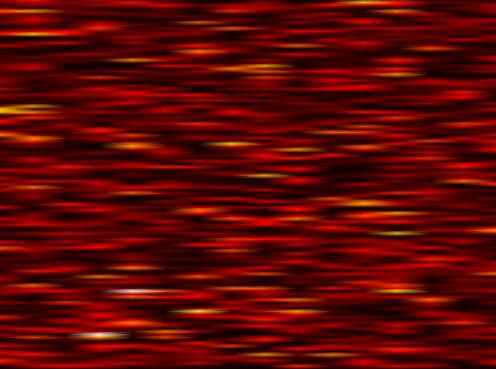
Label: FBMC